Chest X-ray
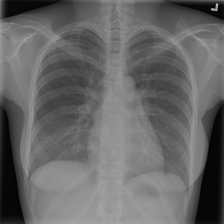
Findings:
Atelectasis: negative
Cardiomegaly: negative
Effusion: negative
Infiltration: negative
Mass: negative
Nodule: negative
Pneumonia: negative
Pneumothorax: negative
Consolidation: negative
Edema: negative
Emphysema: negative
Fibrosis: negative
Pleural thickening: negative
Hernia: negative